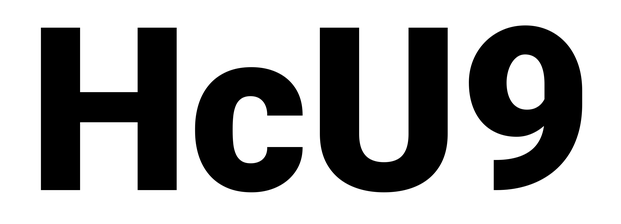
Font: Roboto_Black